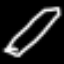
Label: pencil